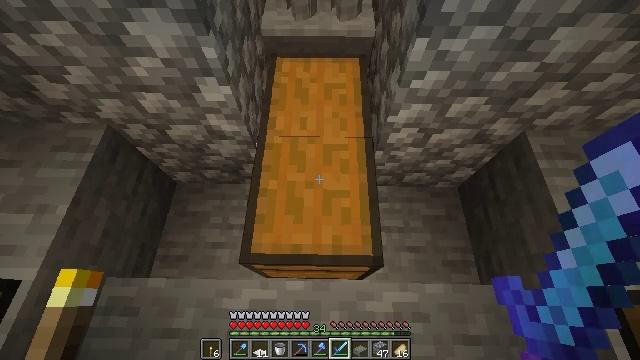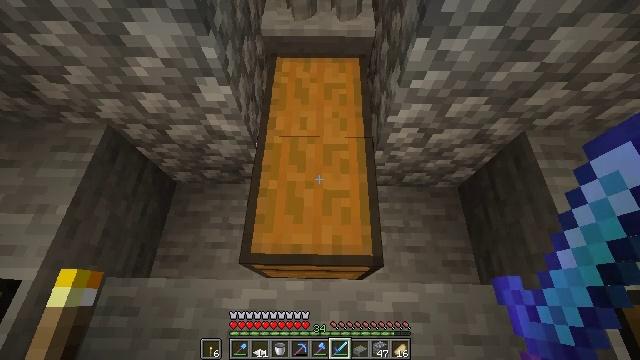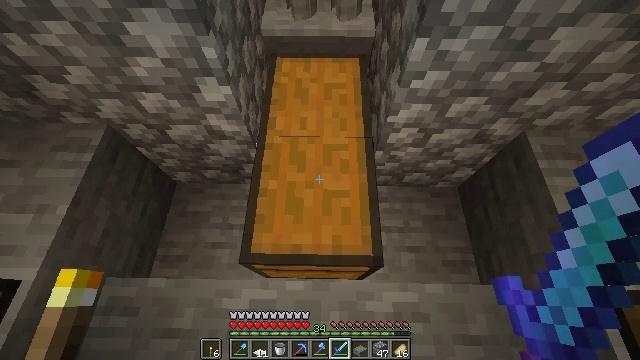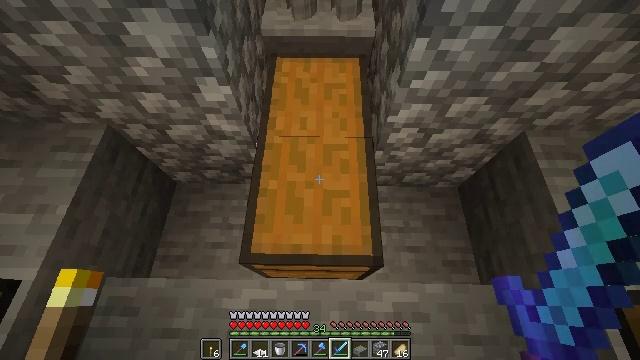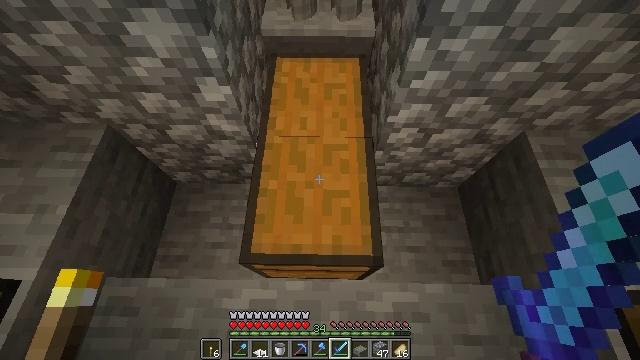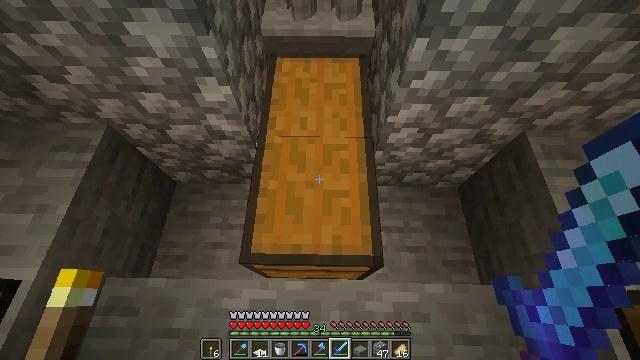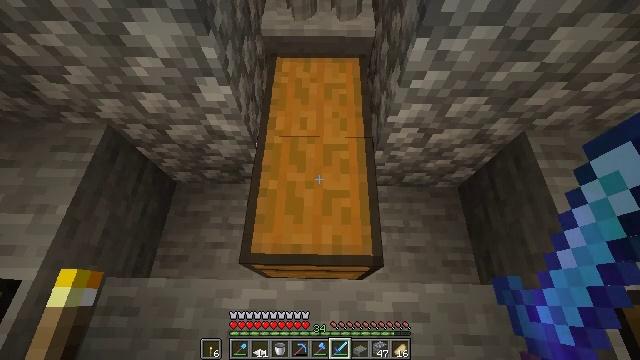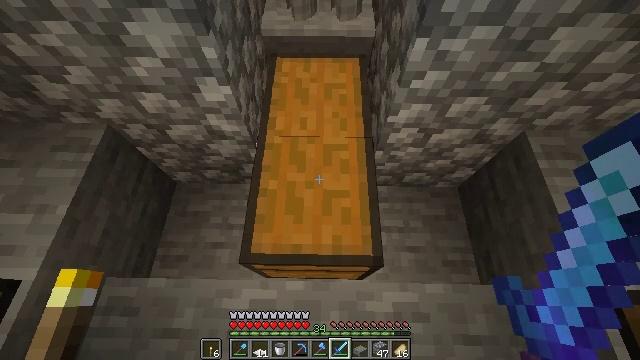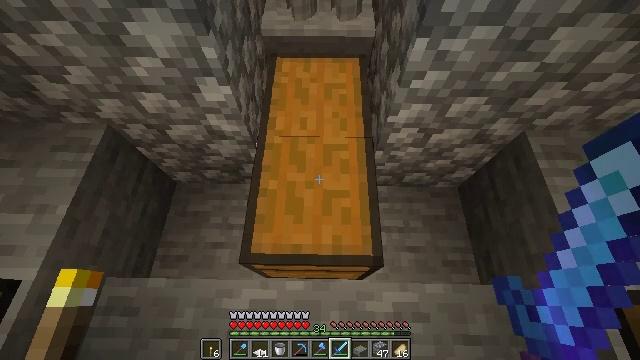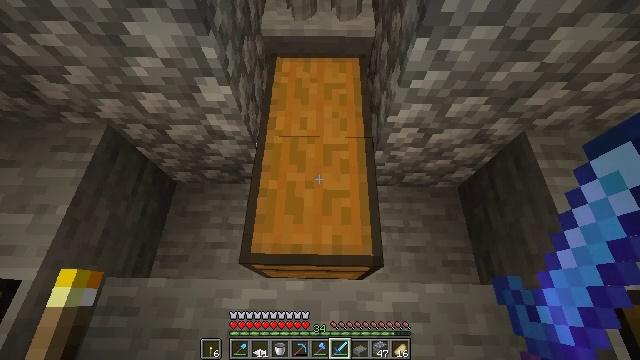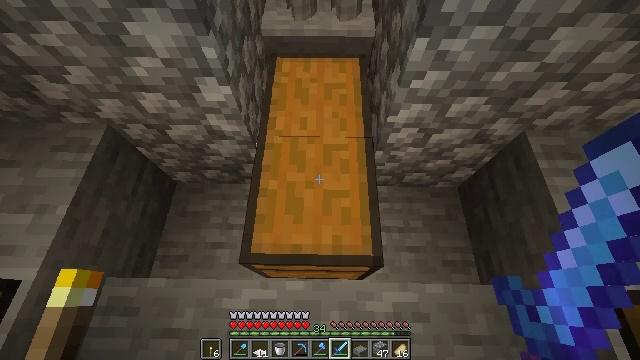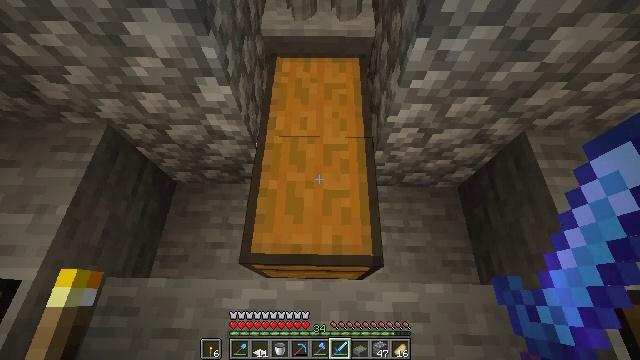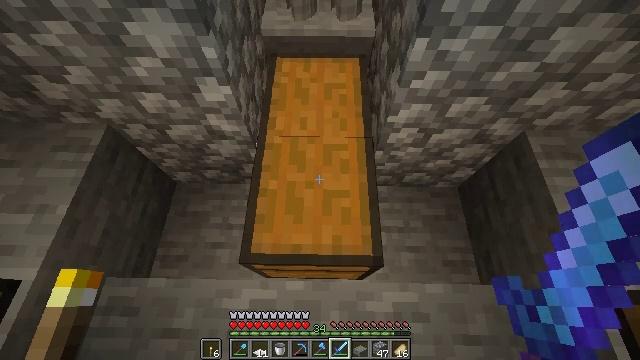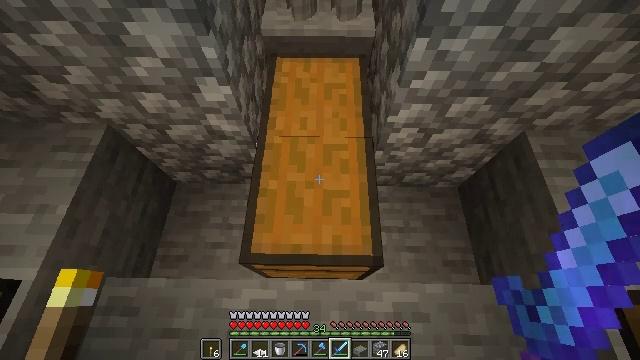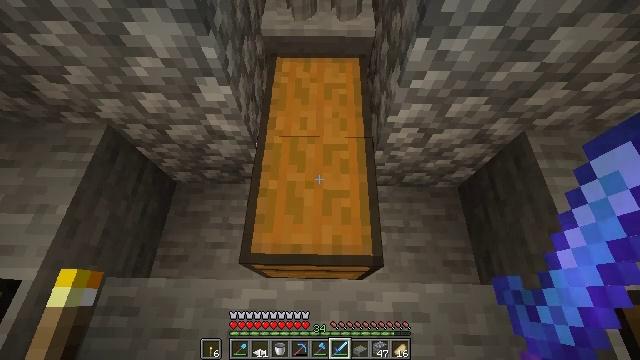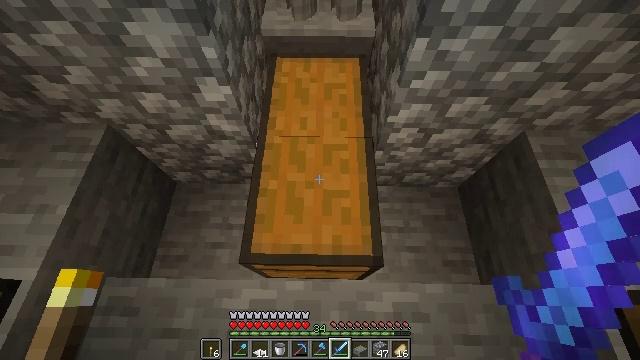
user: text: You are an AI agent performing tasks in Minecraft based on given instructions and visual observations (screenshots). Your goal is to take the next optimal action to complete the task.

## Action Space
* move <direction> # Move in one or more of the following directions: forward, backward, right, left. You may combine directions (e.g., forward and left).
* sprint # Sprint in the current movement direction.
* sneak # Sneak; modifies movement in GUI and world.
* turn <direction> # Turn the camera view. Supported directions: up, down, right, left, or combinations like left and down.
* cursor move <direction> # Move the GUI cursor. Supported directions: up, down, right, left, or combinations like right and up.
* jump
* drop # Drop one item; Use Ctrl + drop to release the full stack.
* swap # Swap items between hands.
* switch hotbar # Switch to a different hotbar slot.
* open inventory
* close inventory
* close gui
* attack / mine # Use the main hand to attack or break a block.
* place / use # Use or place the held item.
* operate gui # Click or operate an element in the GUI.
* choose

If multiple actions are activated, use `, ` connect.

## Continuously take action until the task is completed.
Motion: motion action
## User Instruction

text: Drop a diamond sword.
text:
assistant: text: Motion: no_op
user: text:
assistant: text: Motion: no_op
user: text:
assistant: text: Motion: no_op
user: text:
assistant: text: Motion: no_op
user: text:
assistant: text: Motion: no_op
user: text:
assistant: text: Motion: no_op
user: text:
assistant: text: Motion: no_op
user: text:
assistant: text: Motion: no_op
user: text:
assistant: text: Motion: no_op
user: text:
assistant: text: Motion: no_op
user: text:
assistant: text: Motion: no_op
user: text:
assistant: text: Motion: no_op
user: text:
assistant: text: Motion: no_op
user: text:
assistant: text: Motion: no_op
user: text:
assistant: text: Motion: no_op
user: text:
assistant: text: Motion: no_op
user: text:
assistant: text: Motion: no_op
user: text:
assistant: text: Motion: no_op
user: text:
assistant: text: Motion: no_op
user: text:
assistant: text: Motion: no_op
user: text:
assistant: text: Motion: no_op
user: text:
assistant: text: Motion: no_op
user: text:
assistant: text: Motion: no_op
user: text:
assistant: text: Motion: no_op
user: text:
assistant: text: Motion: no_op
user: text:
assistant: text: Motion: no_op
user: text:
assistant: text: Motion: no_op
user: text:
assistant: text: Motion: no_op
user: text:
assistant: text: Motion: no_op
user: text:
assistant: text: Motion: no_op